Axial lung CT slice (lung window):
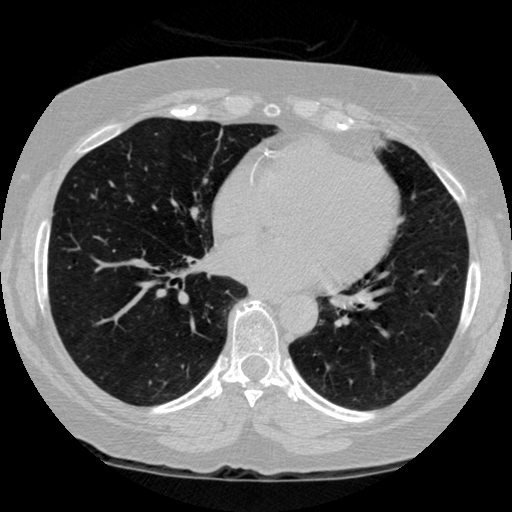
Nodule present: no